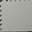
Piece: xx